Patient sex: F
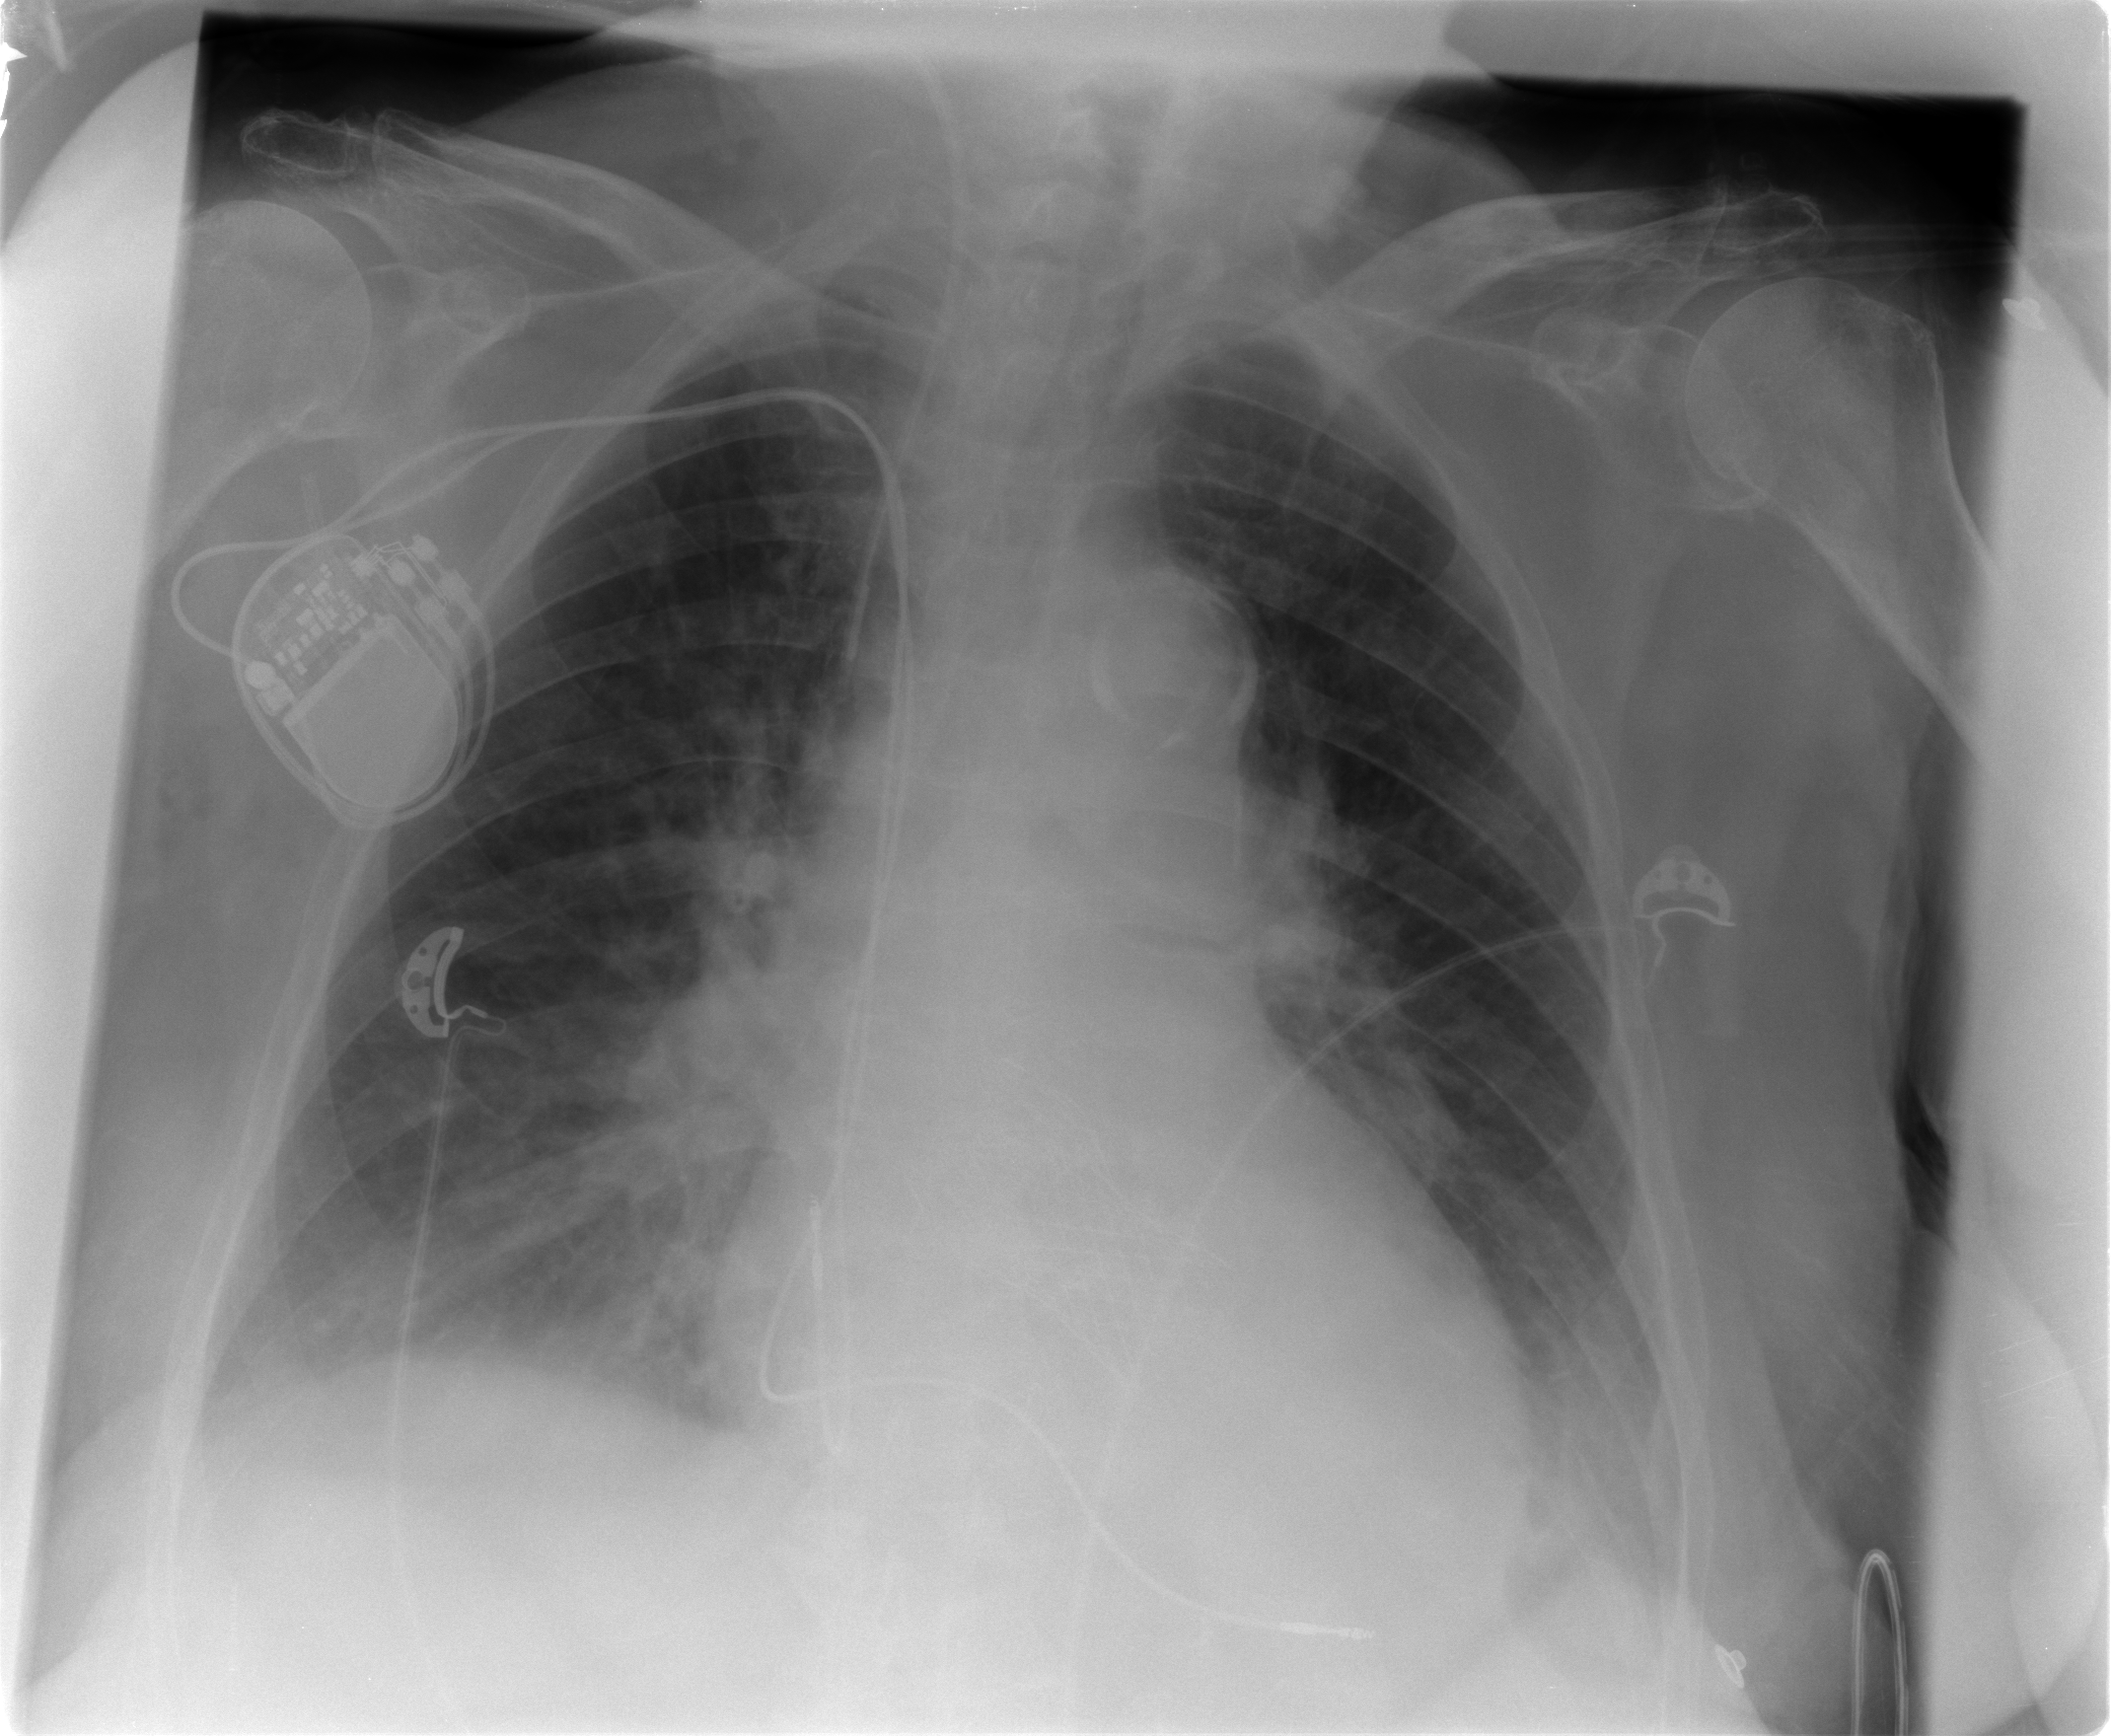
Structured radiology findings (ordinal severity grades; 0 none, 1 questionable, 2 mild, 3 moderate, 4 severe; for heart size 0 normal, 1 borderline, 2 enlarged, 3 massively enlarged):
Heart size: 0
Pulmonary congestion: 2
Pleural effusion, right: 2
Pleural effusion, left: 2
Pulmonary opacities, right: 1
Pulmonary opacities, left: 0
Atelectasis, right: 2
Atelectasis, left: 2